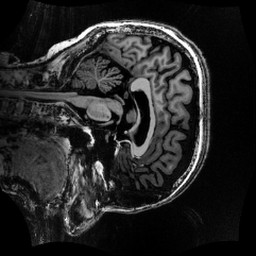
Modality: MP2RAGE
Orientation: sagittal
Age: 55
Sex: female
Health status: healthy